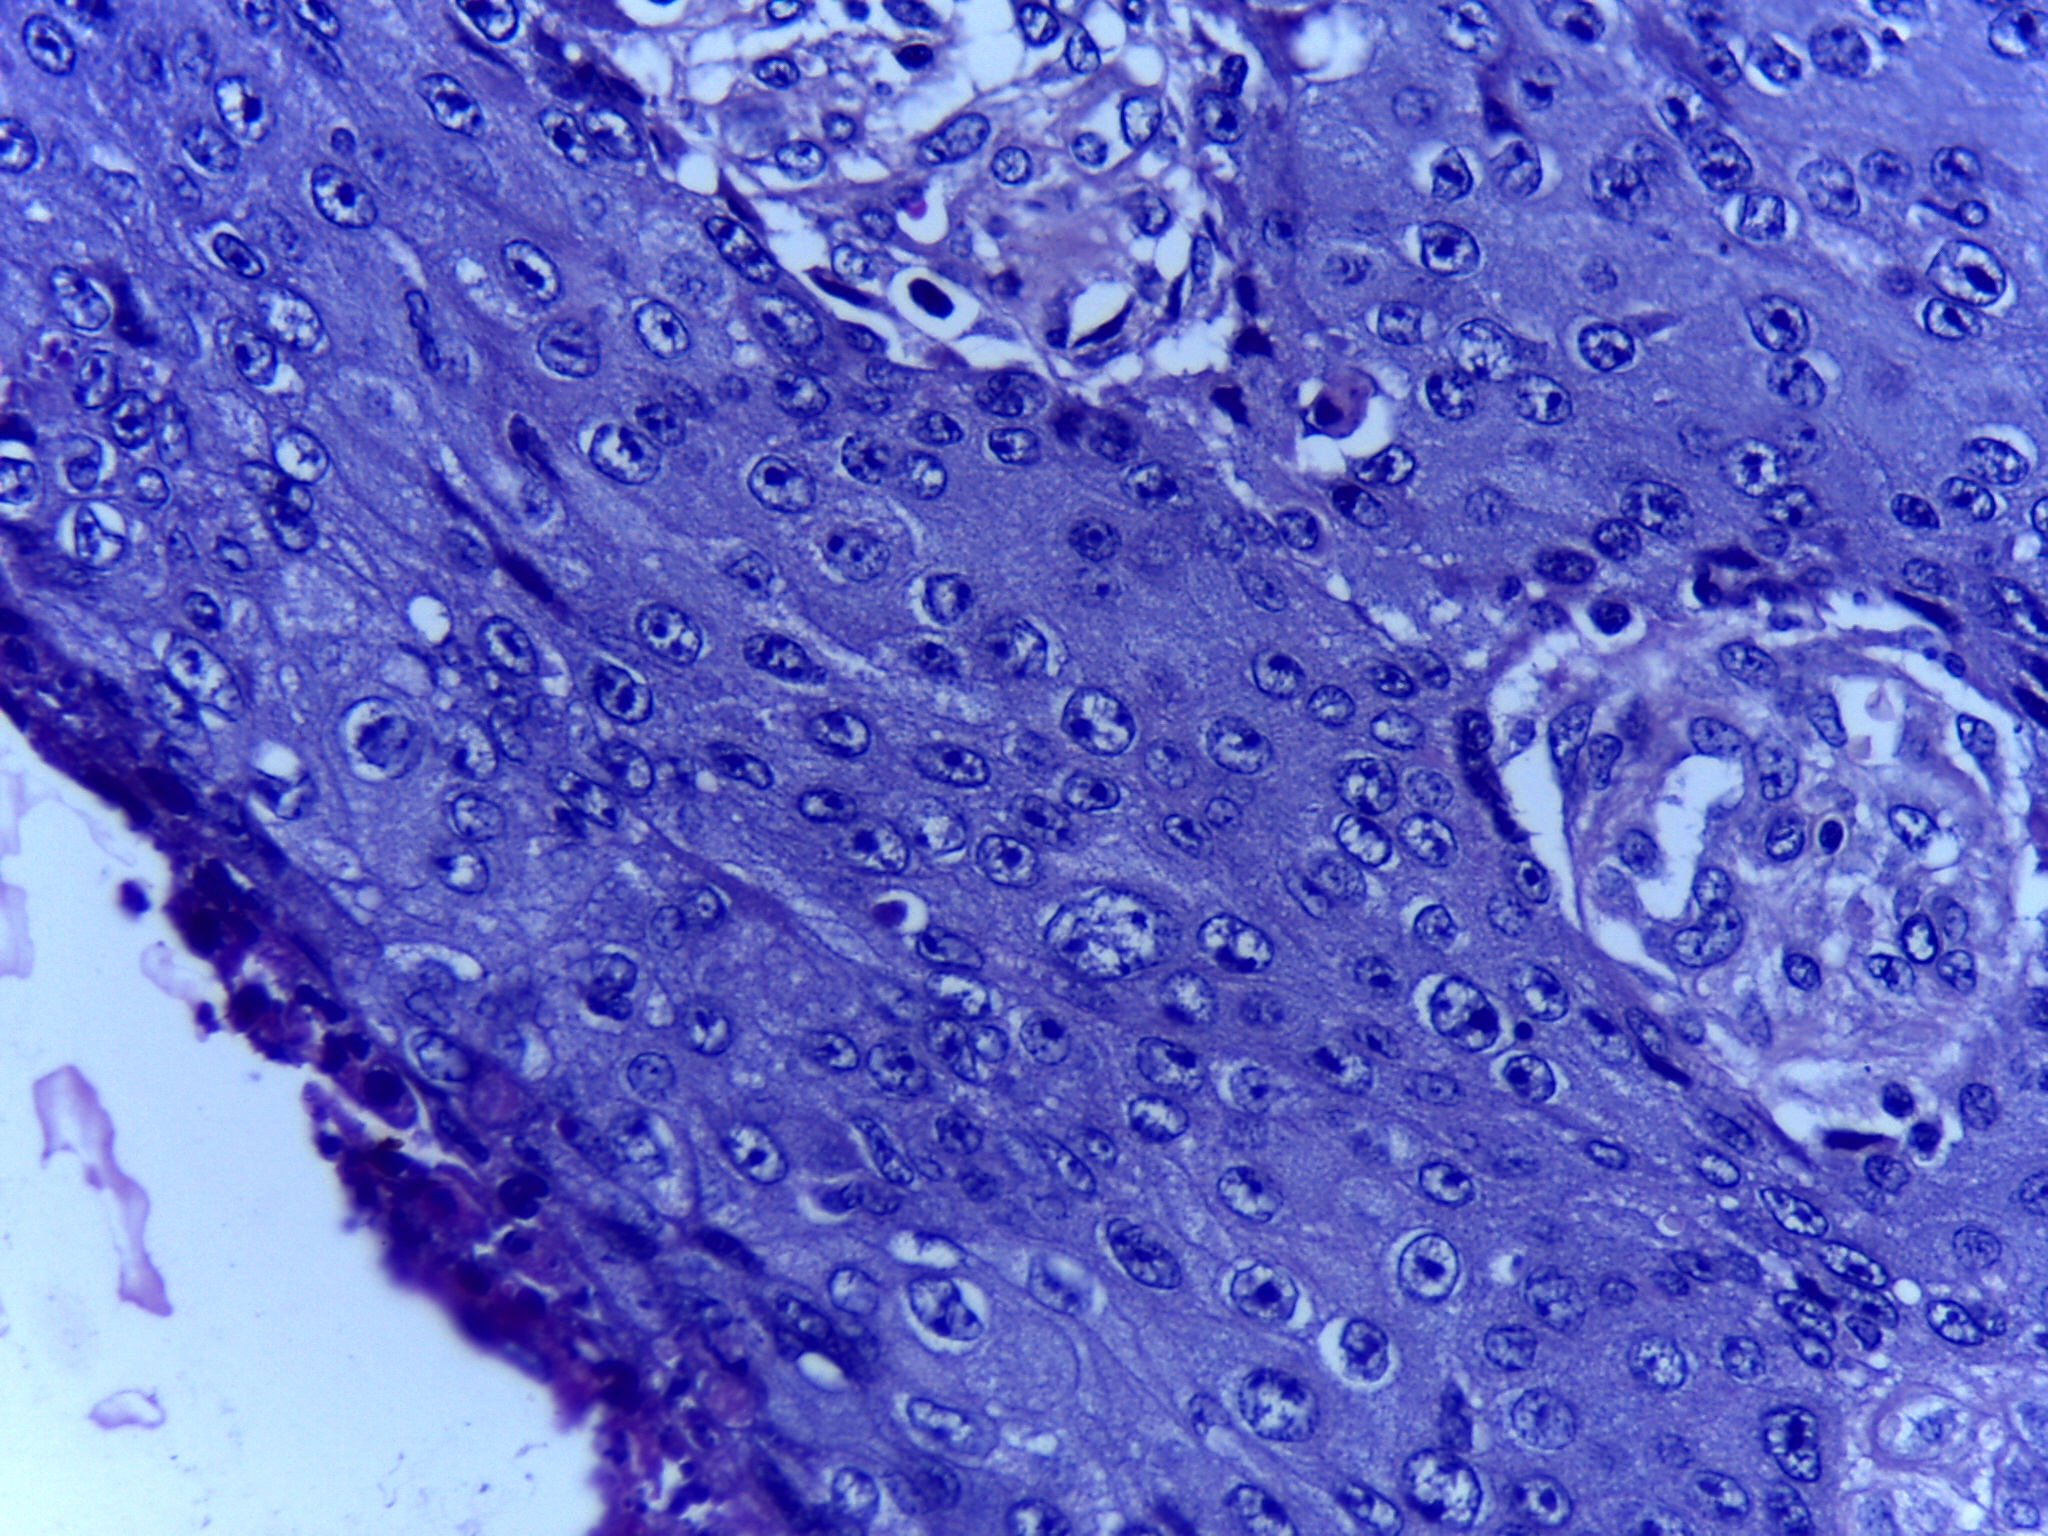
Diagnosis: OSCC